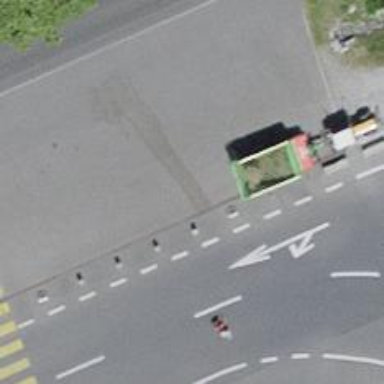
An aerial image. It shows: Bollard barrier.